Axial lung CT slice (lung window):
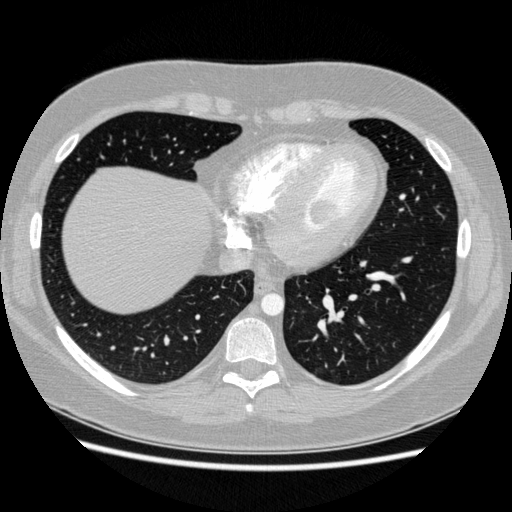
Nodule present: no